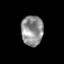
Tissue: skin
Cell type: Epithelial cells
Senescence score: 0.2082
Nuclear area (px): 653
Mean DAPI intensity: 142.675